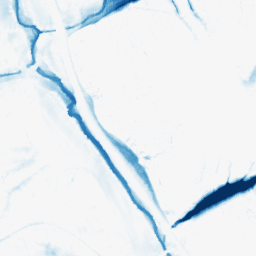
Category: morphological
Decomposition family: morphological_ellipse
Decomposition parameters: operation: closing
width: 30
height: 20
Upsampling method: quintic
Upsampling parameters: scale: 2
Upsampling scale: 2